Field crop: maize
Growth stage: 2
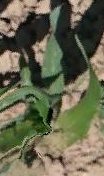
Species: maize